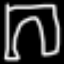
Label: pants